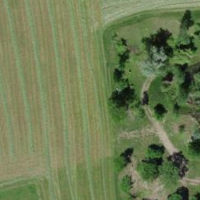
EUNIS habitat code: 24
Species observed at this site:
Lonicera acuminata